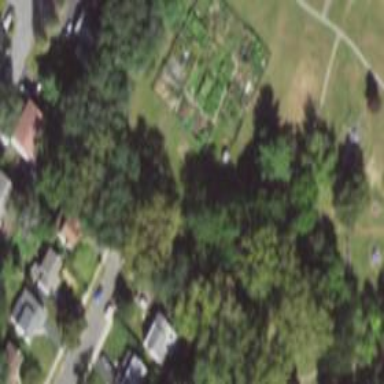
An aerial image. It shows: Garden area designated for leisure land.